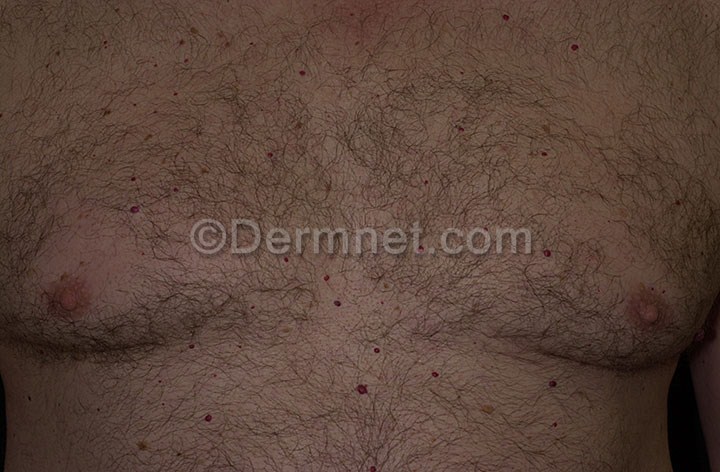
Disease: Vascular Tumors